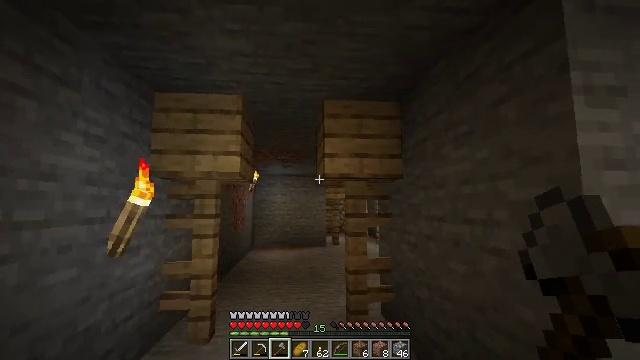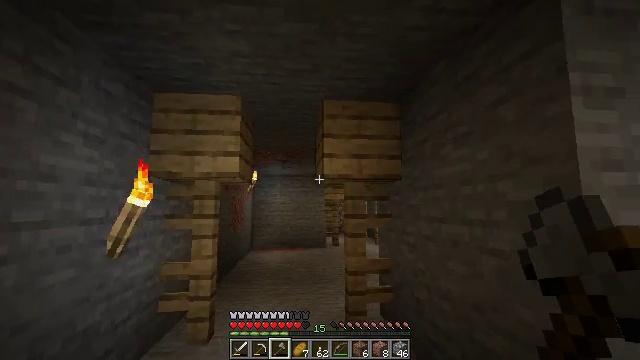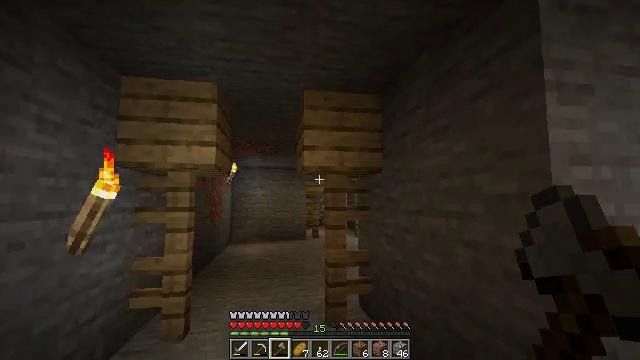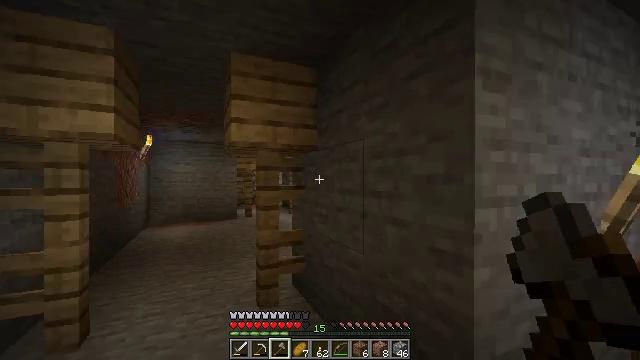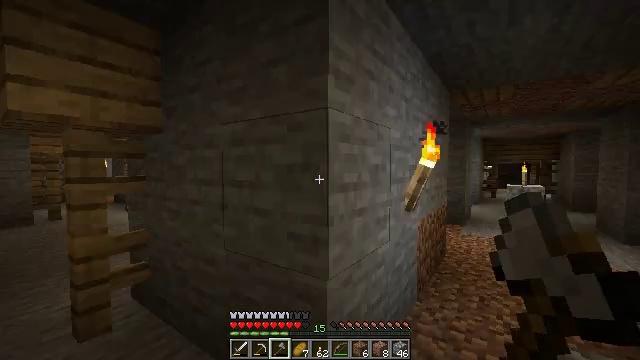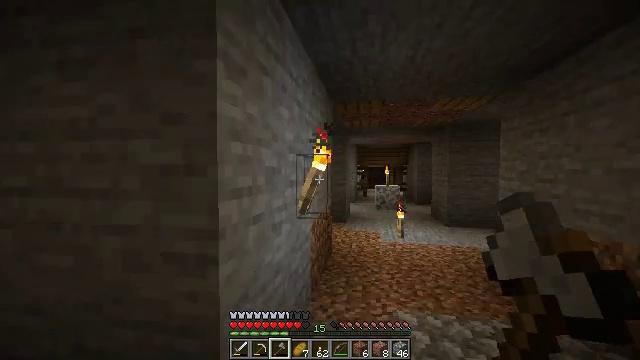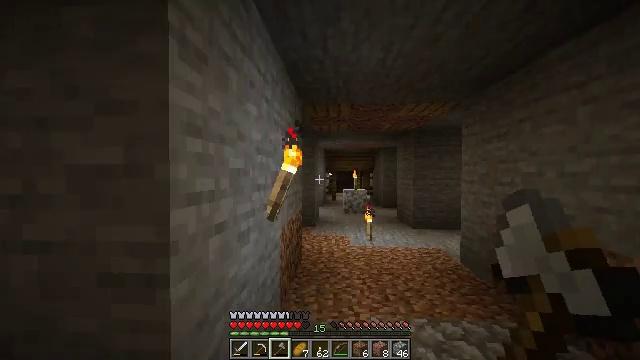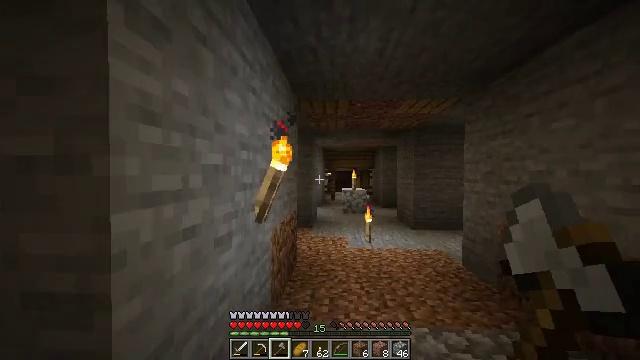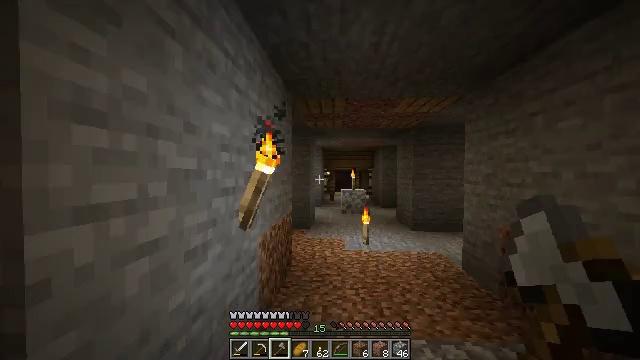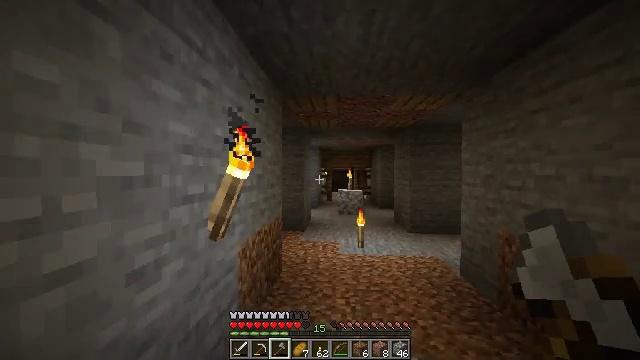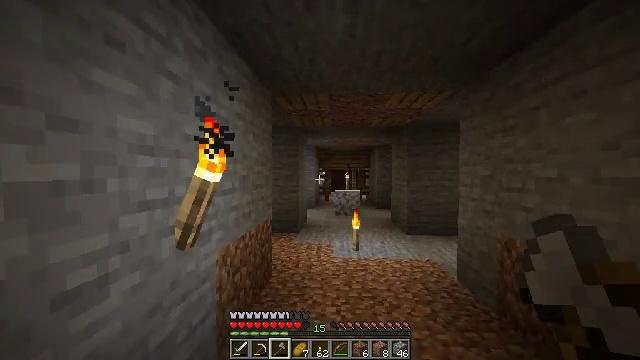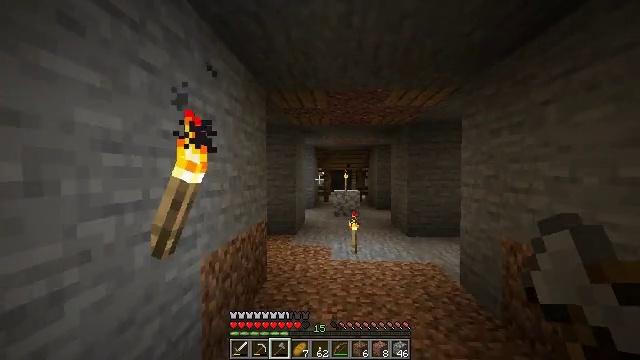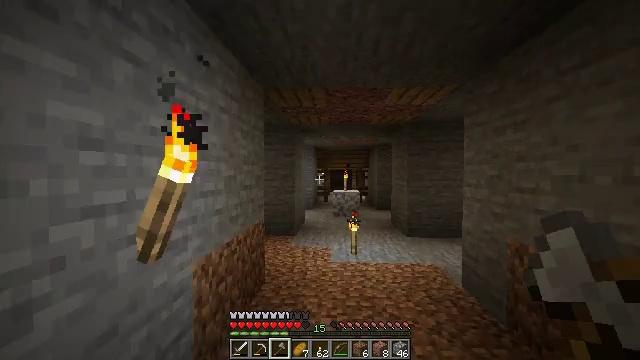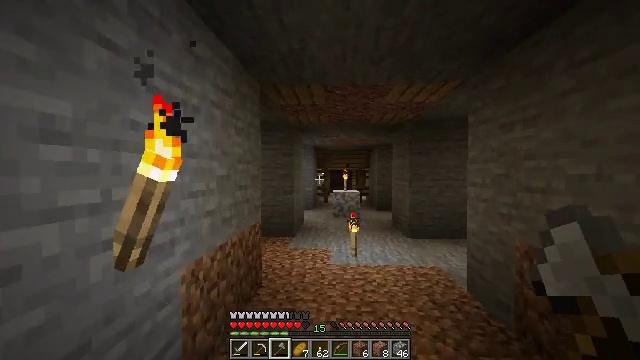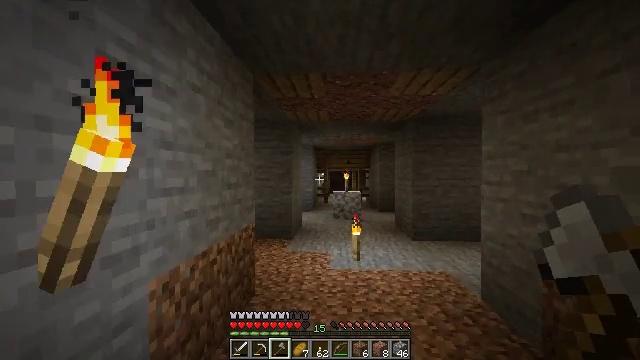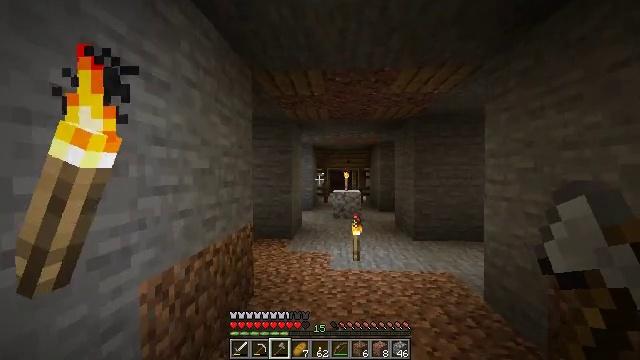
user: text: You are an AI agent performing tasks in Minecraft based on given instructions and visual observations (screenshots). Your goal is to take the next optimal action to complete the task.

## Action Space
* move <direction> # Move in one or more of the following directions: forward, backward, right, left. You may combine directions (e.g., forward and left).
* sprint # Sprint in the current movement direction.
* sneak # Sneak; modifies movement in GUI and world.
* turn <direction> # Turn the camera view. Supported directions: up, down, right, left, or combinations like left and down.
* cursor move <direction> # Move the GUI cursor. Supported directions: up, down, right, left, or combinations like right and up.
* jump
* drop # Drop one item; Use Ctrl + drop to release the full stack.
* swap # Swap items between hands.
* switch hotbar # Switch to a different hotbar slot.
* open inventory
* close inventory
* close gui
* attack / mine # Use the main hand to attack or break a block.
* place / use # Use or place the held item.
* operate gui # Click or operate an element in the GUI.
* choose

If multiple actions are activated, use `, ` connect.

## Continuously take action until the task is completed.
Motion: motion action
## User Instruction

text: Collect the oak planks from the structure.
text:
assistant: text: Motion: no_op
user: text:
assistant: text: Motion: move forward, turn right and down
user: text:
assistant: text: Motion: move forward, turn right and down
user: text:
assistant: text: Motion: move forward, turn right and down
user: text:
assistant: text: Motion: move forward, turn right
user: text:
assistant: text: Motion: move forward and move right, turn right
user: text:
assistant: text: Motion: move forward and move right
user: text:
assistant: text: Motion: move forward and move right
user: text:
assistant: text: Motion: move forward and move right
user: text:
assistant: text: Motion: move forward and move right
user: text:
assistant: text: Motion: move forward
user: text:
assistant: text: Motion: move forward
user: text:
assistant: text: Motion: move forward
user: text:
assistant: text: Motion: move forward
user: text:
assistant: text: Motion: move forward
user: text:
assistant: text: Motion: move forward
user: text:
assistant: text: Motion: move forward, turn left and up
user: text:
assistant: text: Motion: move forward, turn left and up
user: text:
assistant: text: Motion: move forward
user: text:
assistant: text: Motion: move forward
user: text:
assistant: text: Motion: move forward
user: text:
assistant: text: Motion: move forward
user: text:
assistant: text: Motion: move forward and move right
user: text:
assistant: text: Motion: move forward and move right
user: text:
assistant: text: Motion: move forward and move right, turn left and down
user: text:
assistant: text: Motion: move forward and move right, turn left and down
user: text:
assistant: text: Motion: move forward and move right, turn left and down
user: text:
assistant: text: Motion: move forward and move right, turn left and down
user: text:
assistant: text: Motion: move forward and move right
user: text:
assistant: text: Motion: move forward and move right